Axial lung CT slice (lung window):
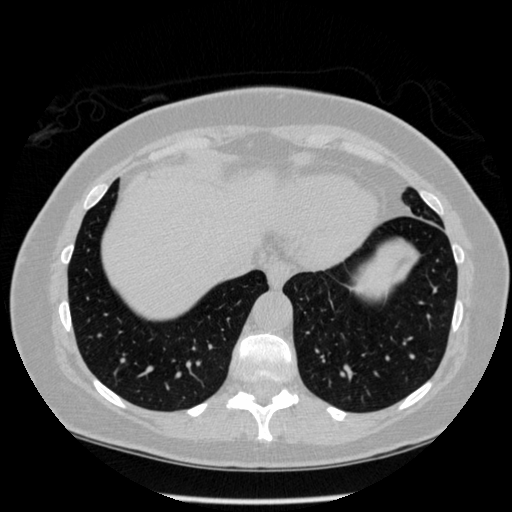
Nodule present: no